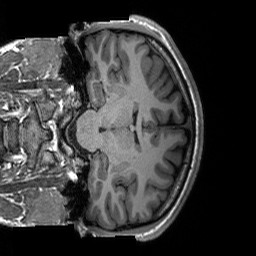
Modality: T1w
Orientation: coronal
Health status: ill
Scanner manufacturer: siemens
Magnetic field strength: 3 T
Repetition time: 2.3 s
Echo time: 0.00226 s